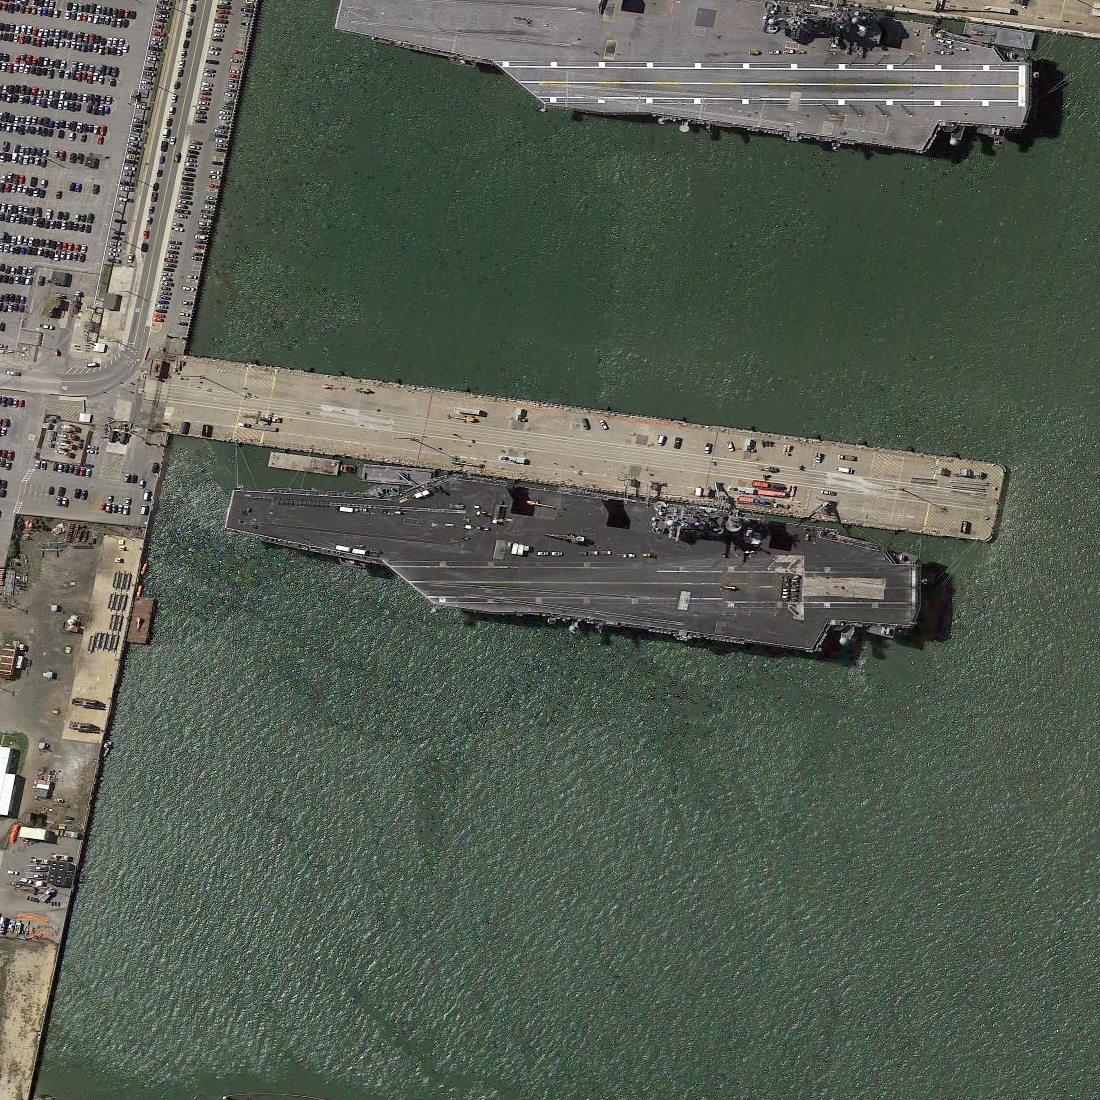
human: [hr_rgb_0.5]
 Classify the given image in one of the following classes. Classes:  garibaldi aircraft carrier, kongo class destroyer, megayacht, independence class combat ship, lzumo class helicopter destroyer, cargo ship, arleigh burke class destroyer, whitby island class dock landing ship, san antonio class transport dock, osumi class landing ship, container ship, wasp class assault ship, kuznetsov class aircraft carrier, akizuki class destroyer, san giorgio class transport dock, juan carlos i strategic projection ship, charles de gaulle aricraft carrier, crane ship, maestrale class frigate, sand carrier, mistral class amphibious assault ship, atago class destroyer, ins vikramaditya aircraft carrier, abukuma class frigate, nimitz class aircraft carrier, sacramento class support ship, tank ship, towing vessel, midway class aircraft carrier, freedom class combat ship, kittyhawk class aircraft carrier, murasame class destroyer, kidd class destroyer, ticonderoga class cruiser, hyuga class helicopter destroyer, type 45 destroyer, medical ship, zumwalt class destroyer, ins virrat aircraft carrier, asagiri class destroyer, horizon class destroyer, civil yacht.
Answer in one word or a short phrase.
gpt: Nimitz class aircraft carrier